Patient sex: F
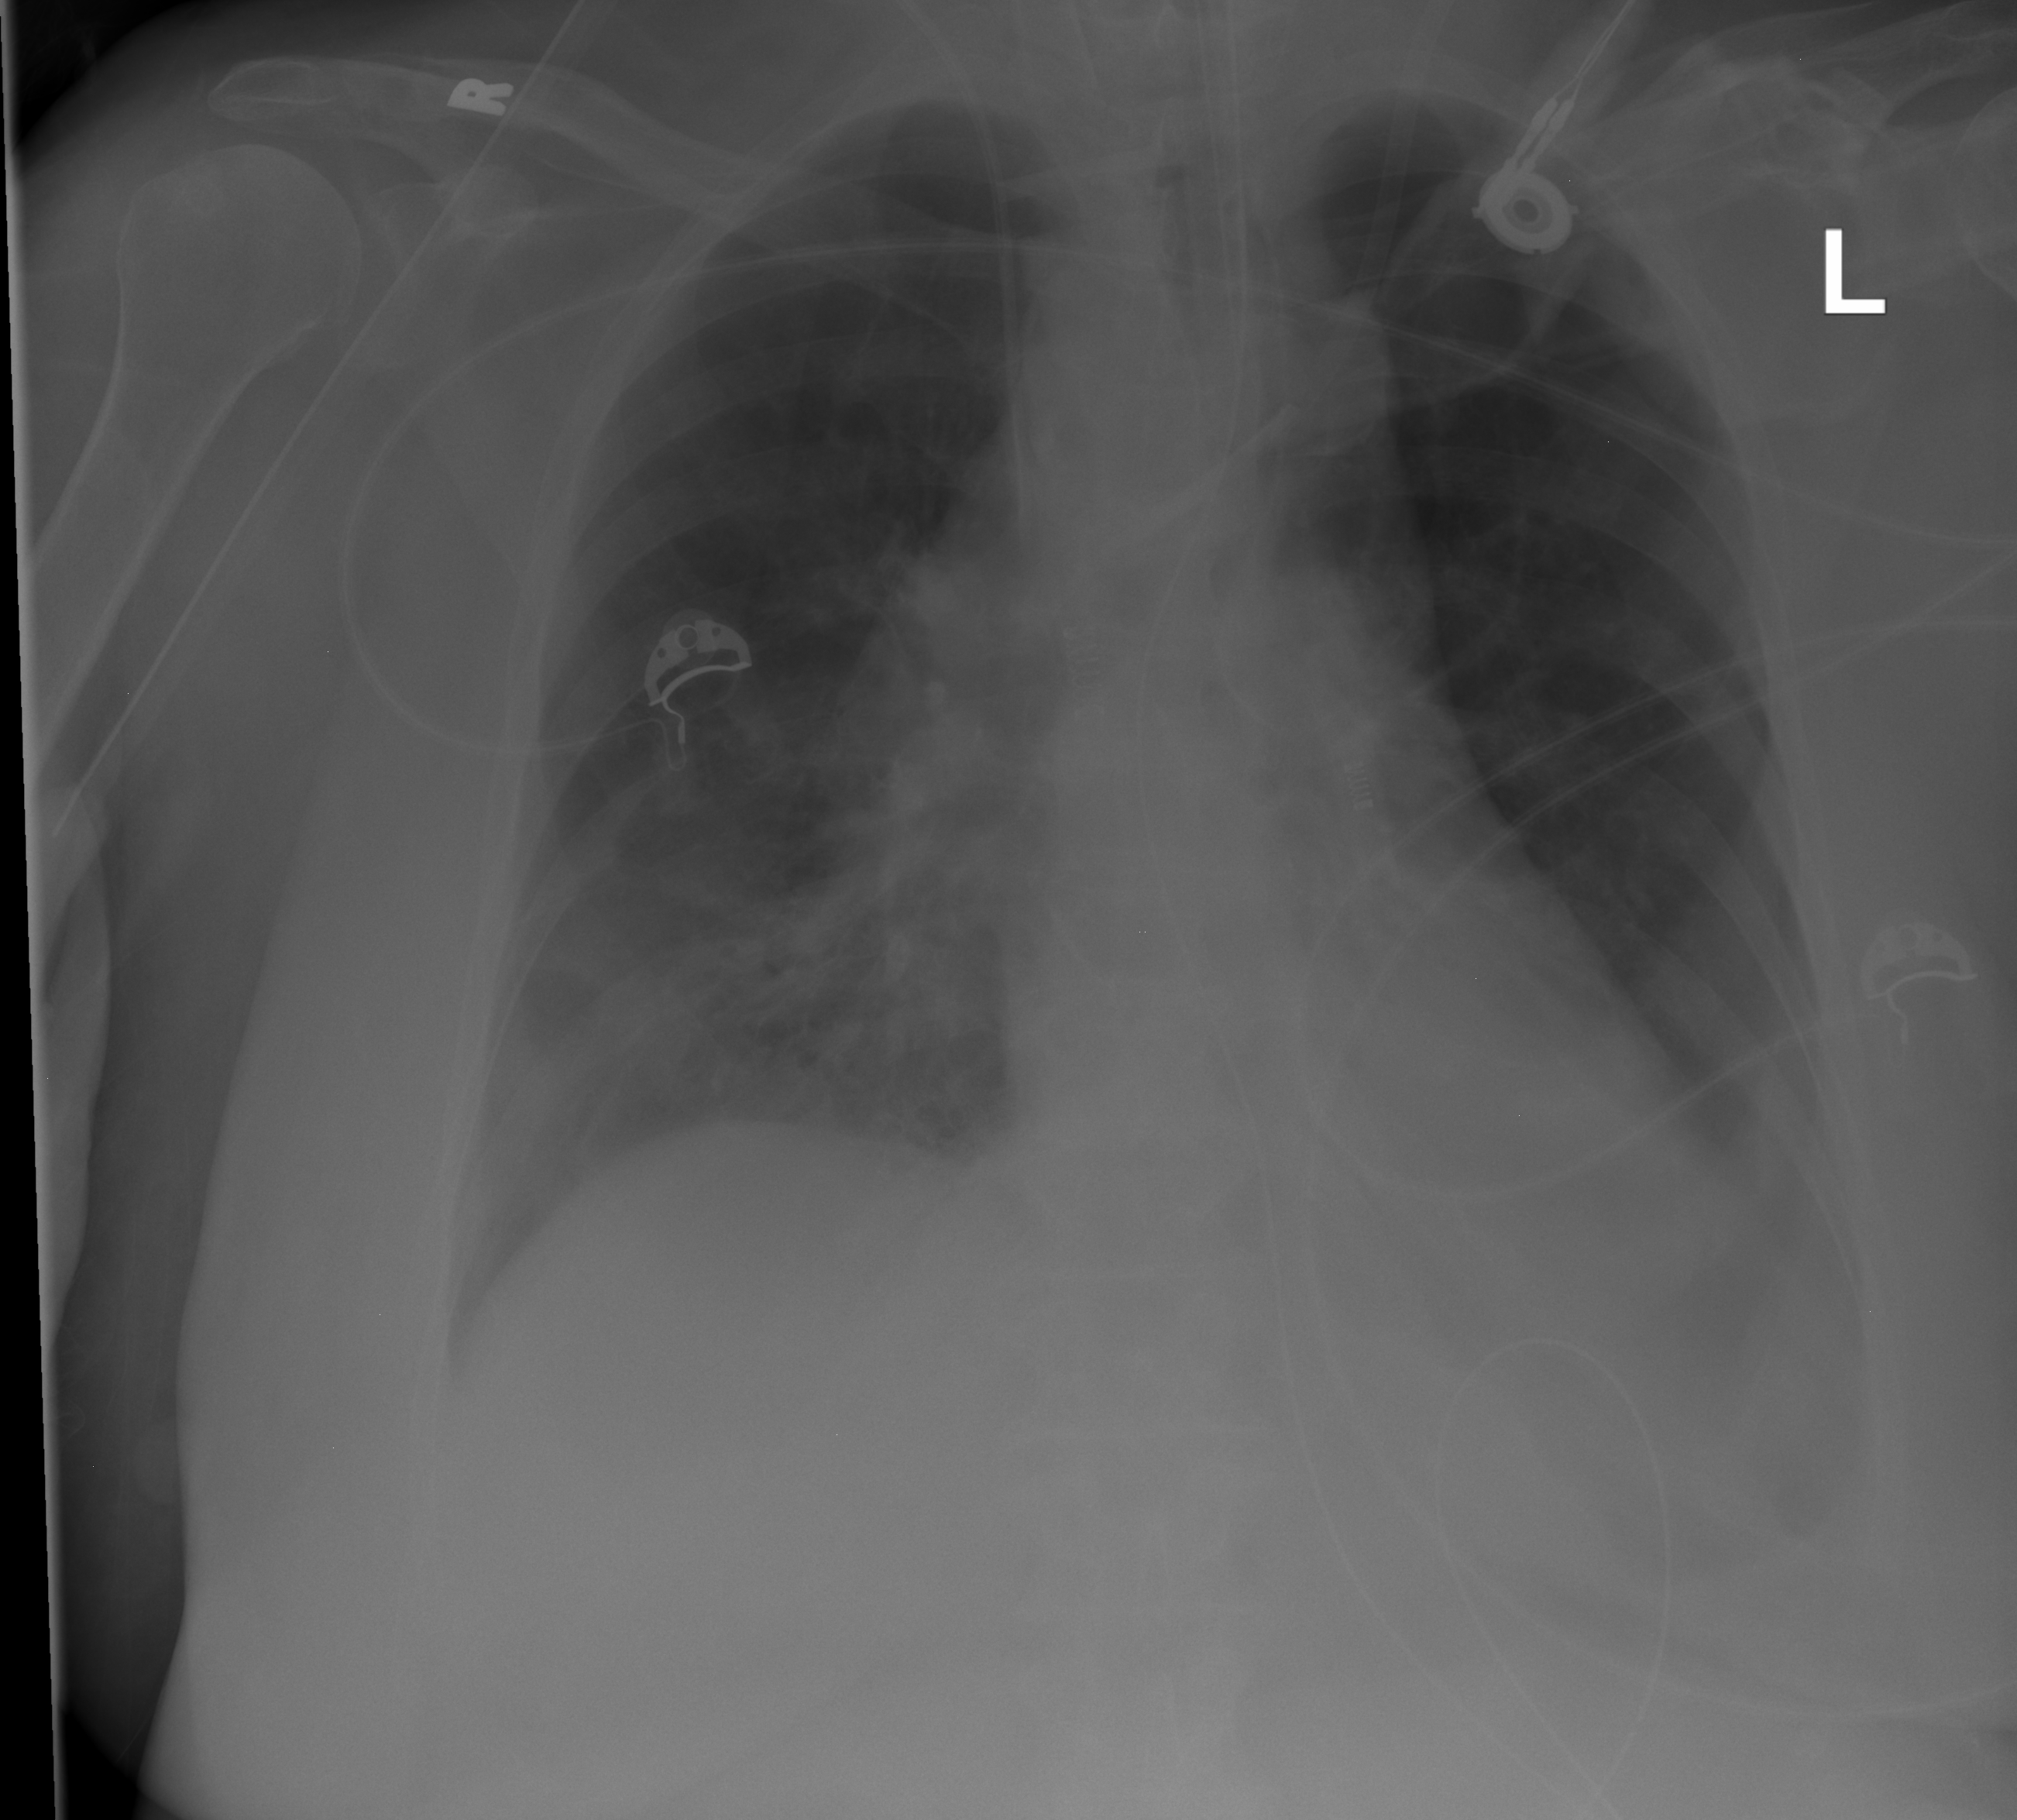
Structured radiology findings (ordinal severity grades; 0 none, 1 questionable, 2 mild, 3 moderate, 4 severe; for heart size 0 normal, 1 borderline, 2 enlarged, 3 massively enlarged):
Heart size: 2
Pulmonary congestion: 0
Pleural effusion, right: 0
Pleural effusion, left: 2
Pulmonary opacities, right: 1
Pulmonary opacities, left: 0
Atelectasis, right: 2
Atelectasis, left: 2